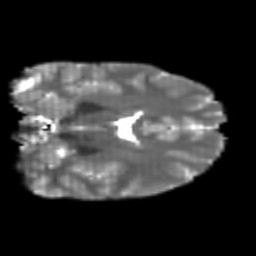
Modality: T2w
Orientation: coronal
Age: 23
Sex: male
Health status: healthy
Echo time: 0.074 s